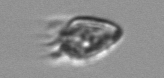
Label: Paratontonia_gracillima